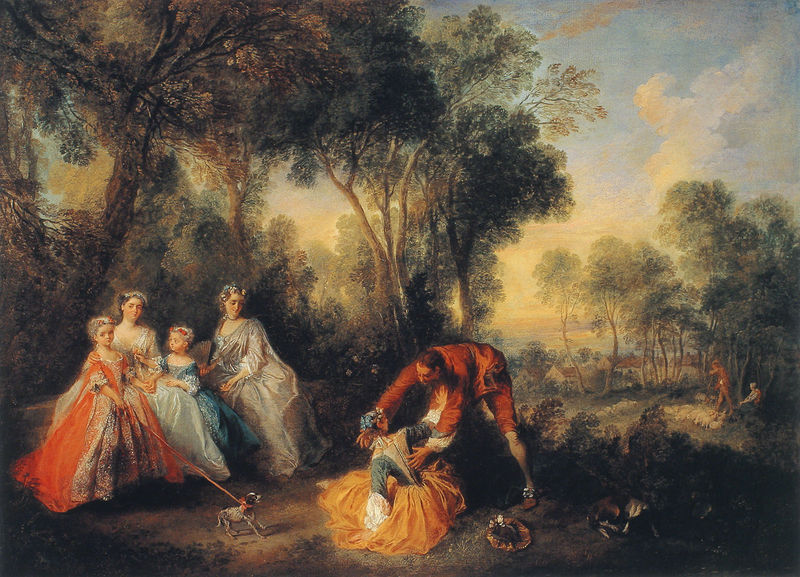
Titel: Die Familie Bourbon-Conti
Künstler: Nicolas Lancret
Institution: Urbana-Champaign, Kranert Art Museum and Kinkead Pavilion, University of Illinois
Schlagwörter: mann, gelb, kleid, kleider, männer, tiere, herren, rock, sitzend, orang, weib, weiber, schafe, gefallen, stossen, herrn, gestrürzt